Question: I'm using Thumbs_Up gem to let users vote on a post(called Topic). I've done the voting part but now I want to display the users who voted on that particular post. I'm very new to Ruby On Rails, and I'm stuck at the view part.
Here's my controller: app/controllers/topics_controller.rb
'''
def vote_who
@topic = Topic.find(params[:id])
@vote_list=@topic.voters_who_voted_for
end
'''
In my index.html.erb, I want to display the names of there users who voted on that post. This should be right next to the vote button. Kind of like this,

But how do I send back information from the controller?
Or is this approach completely wrong?
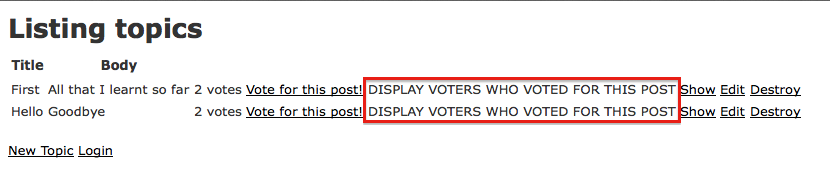
Answer: IMHO, it's more preferable to show all voters in the 'show' view of the each particular Topic (imagine you have 100 voters for one topic, what this table in index view will look like?).
This way you don't need any distinct action (due to Rails conventions 1 action == 1 view (in general)). Just put in your 'show' action:
'''
def show
@topic = Topic.find(params [:id])
@vote_list = @topic.voters_who_voted_for
end
'''
Then in your view ('show.html.erb') you need to do something like this:
'''
<% @vote_list.each do |voter| %>
<%= voter.email %> #or login, or name, or any user's attribute you want to display in your list
<% end %>
'''
Or even try to simplify this: leave 'show' action in your 'TopicsController' as it is (don't create any '@vote_list' variable, only find right Topic), and call 'voters_who_voted_for' method inside your 'show view', e.g.:
'''
<%= @topic.title %>
<%= @topic.body %>
<%= @topic.voters_who_voted_for %>
'''